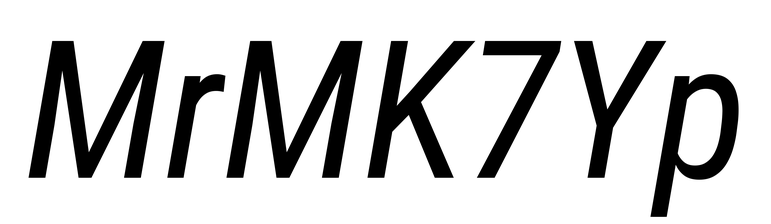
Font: Roboto-Italic_Condensed_Italic